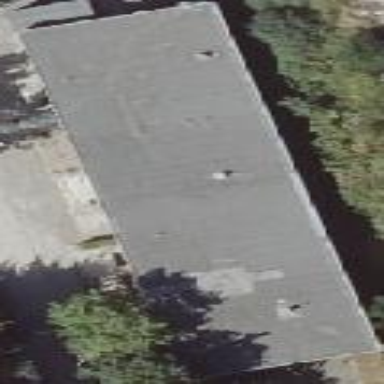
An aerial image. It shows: Commercial building with flat roof.